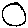
Label: circle